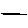
Label: line